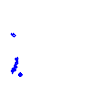
Particle: proton